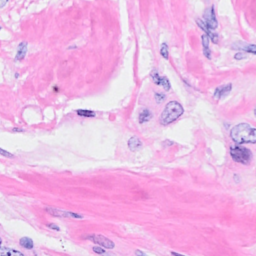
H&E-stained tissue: Breast